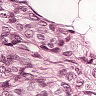
Metastatic tissue present: yes